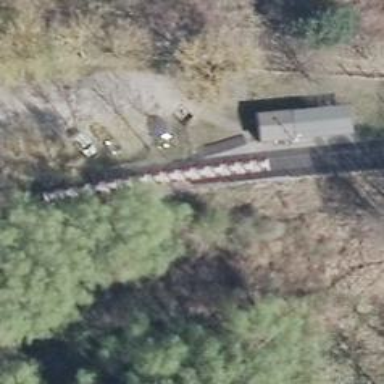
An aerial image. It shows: Abandoned railway.